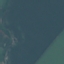
Land use / land cover class: AnnualCrop